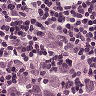
Metastatic tissue present: yes